Question: I have XML like this:
'''
<?xml version="1.0" encoding="UTF-8"?>
<?xml-stylesheet type="text/xsl" href="transformation.xslt"?>
<data-xml>
<limit type="integer">10</limit>
<entries type="array">
<entry>
<key>key1</key>
<value type="integer">1</value>
</entry>
<entry>
<key>key2</key>
<value type="integer">2</value>
</entry>
<entry>
<key>key3</key>
<value type="integer">3</value>
</entry>
</entries>
</data-xml>
'''
and such XSLT (transormation.xslt), which should transfrom my XML to HTML with table:
'''
<?xml version="1.0" encoding="utf-8" ?>
<xsl:stylesheet xmlns:xsl="http://www.w3.org/1999/XSL/Transform" version="1.0">
<xsl:output method="xml" indent="yes"/>
<xsl:template match="/data-xml">
<html>
<head>
<title>XML data</title>
</head>
<body>
<strong>Limit: </strong> <xsl:value-of select="limit"/>
<table>
<tr>
<th>Key</th>
<th>Value</th>
</tr>
<xsl:for-each select="entries/entry">
<tr>
<td> <xsl:value-of select="key"/> </td>
<td> <xsl:value-of select="value"/> </td>
</tr>
</xsl:for-each>
</table>
</body>
</html>
</xsl:template>
</xsl:stylesheet>
'''
XML and XSLT files are successfully loaded, but instead expected HTML I see this:

I tested this in FF in Chrome and received identical result.
But very ugly and incorrect result.
What do I do wrong?
Thanks you.
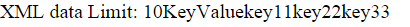
Answer: The solution was that the output method needs to be "html":
'''
<xsl:output method="html" indent="yes" />
'''